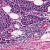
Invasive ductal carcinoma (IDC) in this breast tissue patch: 1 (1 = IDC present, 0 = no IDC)